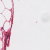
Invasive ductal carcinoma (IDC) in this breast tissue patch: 0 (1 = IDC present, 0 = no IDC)